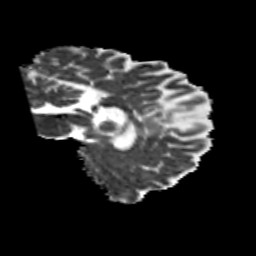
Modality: MD
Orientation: sagittal
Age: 38
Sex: male
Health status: healthy
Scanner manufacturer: siemens
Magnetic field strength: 3 T
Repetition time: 10.8 s
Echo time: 0.082 s